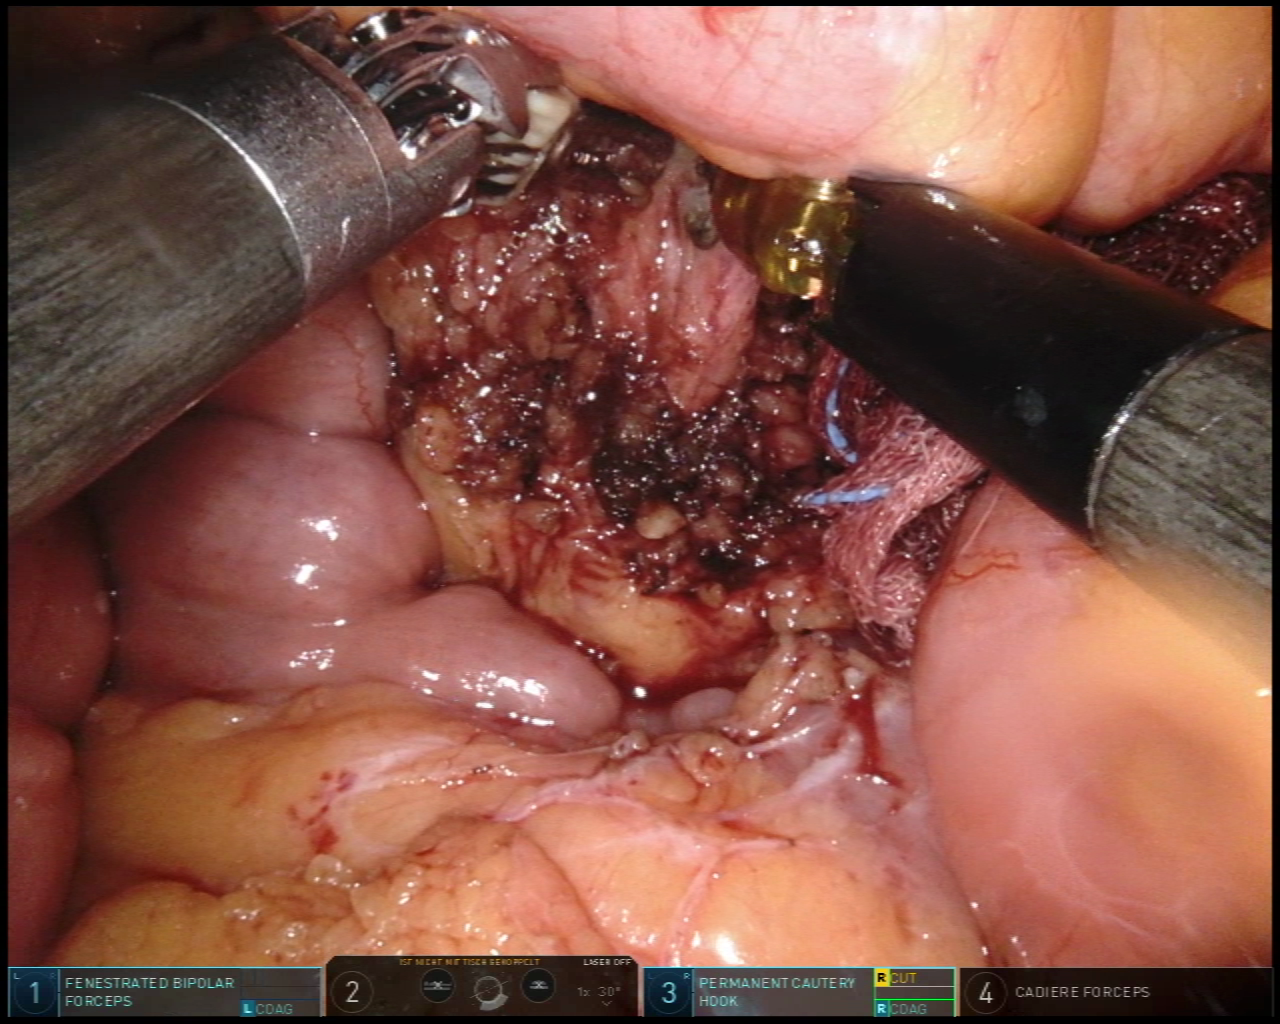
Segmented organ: inferior_mesenteric_artery
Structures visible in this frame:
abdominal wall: no
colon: yes
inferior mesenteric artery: yes
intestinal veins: no
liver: no
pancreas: no
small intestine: yes
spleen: no
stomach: no
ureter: no
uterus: no
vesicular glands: no